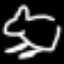
Label: frog